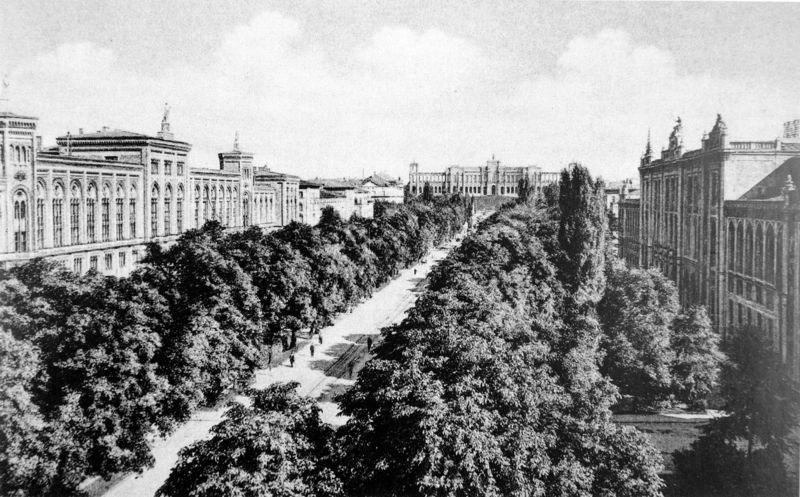
Titel: Maximilianstraße mit Maximilianeum von Westen
Standort: München
Institution: Maximilianstraße
Schlagwörter: baum, blätter, dunkel, himmel, schatten, wolken, bäume, landschaft, menschen, stadt, elegant, fenster, grau, hell, licht, schwarz, strasse, weiss, gebäude, gras, haus, park, parkanlage, schloss, weg, wiese, horizont, häuser, weite, sonne, garten, ansicht, fassaden, passanten, perspektive, allee, fußgänger, promenade, baumkronen, foto, fotografie, photographie, münchen, palast, photo, villa, diagonal, statuen, rosette, fluchtpunkt, museum, kupferstich, schlösser, bepflanzt, paläste, villen